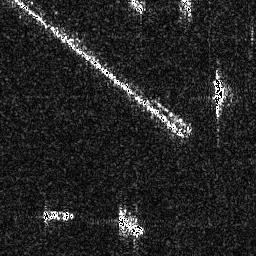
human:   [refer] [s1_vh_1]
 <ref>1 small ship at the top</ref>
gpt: <box>[[50, 0, 57, 5, 0]]</box>